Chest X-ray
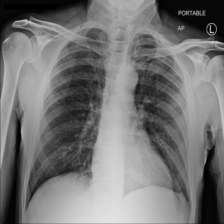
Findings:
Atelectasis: negative
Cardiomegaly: negative
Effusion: negative
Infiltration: positive
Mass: negative
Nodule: negative
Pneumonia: negative
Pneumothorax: negative
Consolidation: negative
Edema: negative
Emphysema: negative
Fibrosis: negative
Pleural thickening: negative
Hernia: negative